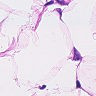
Metastatic tissue present: no